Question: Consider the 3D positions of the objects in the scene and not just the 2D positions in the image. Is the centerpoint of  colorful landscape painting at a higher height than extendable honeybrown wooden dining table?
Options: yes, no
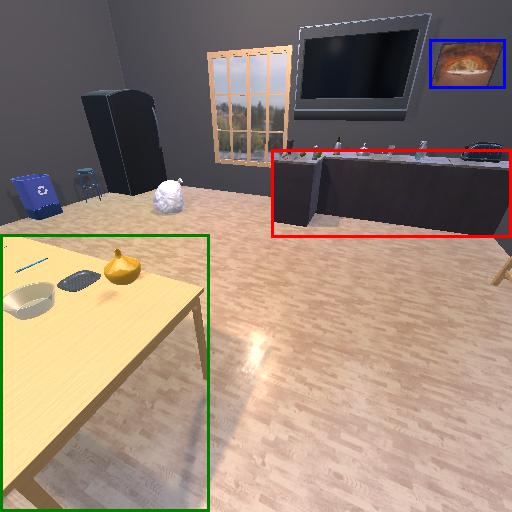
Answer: yes